Field crop: maize
Growth stage: 2
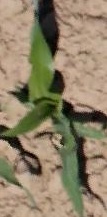
Species: maize